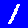
Digit: 1